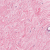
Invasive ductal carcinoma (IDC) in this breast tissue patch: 0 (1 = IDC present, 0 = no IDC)